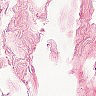
Metastatic tissue present: no